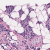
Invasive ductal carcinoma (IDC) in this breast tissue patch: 1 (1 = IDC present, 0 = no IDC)